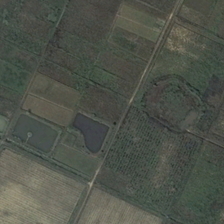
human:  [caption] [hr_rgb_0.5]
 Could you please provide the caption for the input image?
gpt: two ponds are in many pieces of green farmlands .

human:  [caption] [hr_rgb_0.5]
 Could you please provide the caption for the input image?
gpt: two ponds are in many pieces of green farmlands .

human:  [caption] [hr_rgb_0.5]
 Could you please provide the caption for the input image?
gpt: two ponds are in many pieces of green farmlands .

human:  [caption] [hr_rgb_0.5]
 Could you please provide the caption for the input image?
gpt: two ponds are in many pieces of green farmlands .

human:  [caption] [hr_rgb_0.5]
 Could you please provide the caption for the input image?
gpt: two ponds are in many pieces of green farmlands .